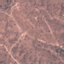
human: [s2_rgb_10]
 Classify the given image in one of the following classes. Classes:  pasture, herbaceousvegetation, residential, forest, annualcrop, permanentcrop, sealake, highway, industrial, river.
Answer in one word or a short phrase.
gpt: HerbaceousVegetation